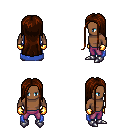
a pixel art fantasy rpg character, male body template, human, dark skin, blue cape, magenta pants, brown extra-long hairstyle, gold gloves, metal boots, four views (front, back, left, right), 2x2 character sprite sheet, small pixel art, hard edges, no anti-aliasing